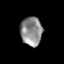
Tissue: prostate
Cell type: Epithelial cells
Senescence score: 0.339
Nuclear area (px): 610
Mean DAPI intensity: 140.343